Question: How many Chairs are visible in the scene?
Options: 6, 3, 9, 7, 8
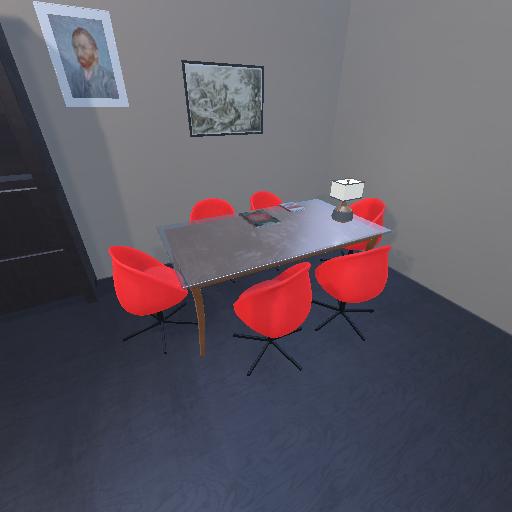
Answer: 6